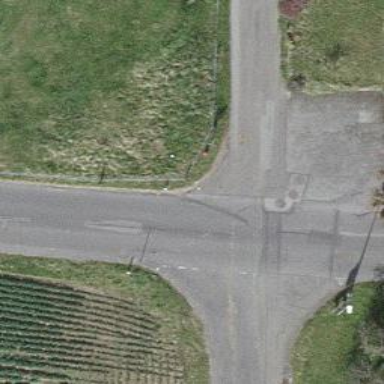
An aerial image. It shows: Tertiary road with asphalt surface.